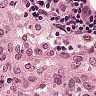
Metastatic tissue present: no